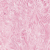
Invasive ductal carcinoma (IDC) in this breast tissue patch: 0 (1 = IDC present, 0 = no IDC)